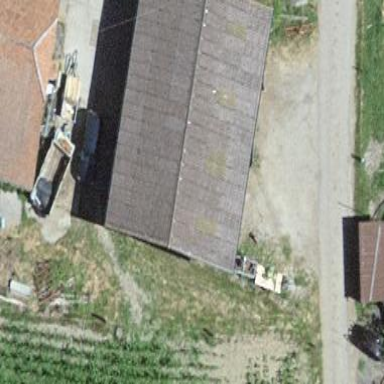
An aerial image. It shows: Barn.